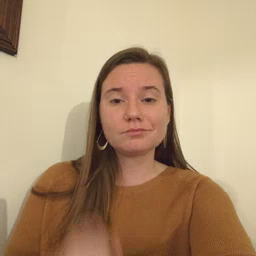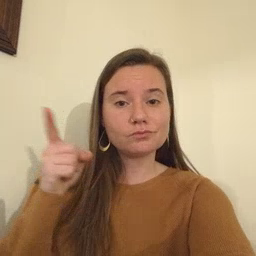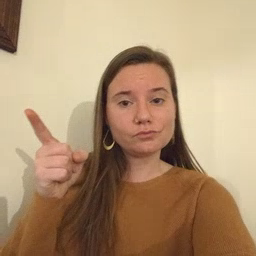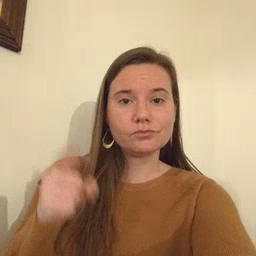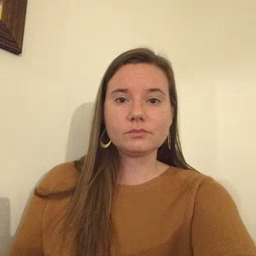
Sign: hesheit